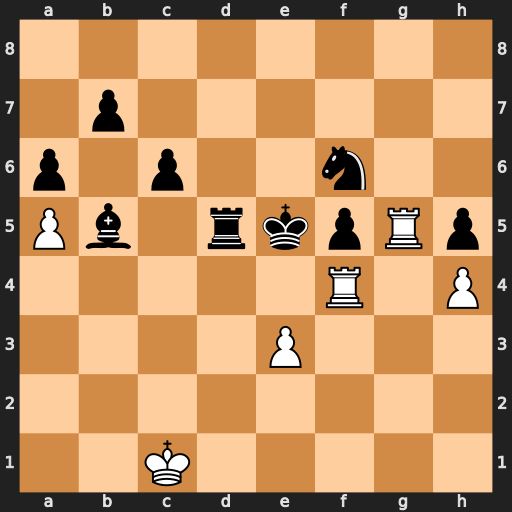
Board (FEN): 8/1p6/p1p2n2/Pb1rkpRp/5R1P/4P3/8/2K5
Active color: w
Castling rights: -
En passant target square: -
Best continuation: Rgxf5+ Kd6 Rxf6+